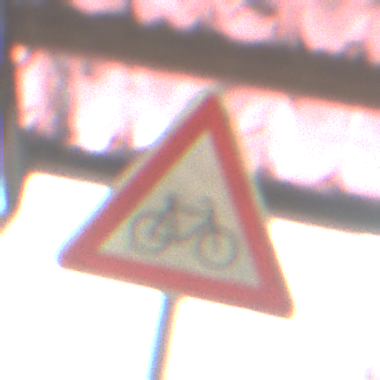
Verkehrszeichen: RadverkehrLinks
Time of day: MorningAfternoon
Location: Roofed (Special)
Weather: NotSpecified
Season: NotSpecified
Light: Artificial